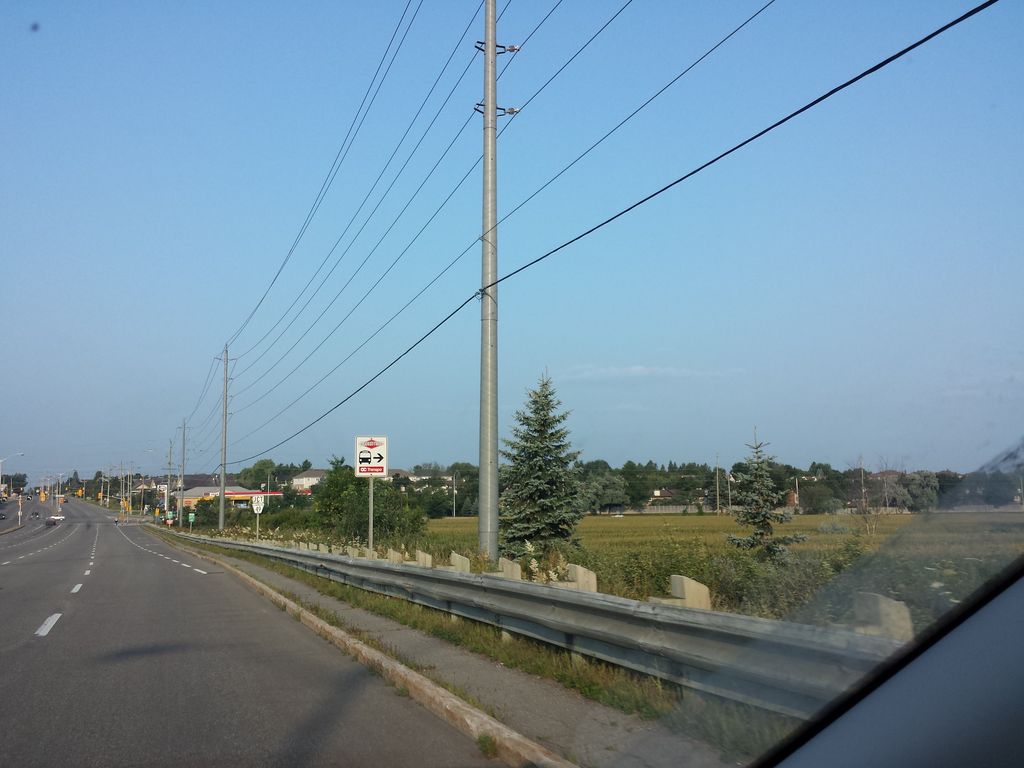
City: ottawa-gatineau